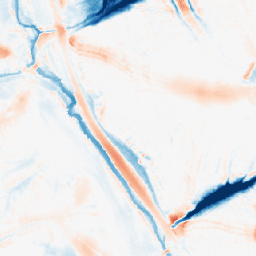
Category: morphological
Decomposition family: morphological
Decomposition parameters: operation: average
size: 20
Upsampling method: nearest
Upsampling parameters: scale: 4
Upsampling scale: 4